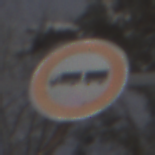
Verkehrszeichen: VerbotLastkraftwagenMitAnhaenger
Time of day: MorningAfternoon
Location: Outdoor (Nature)
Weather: PartlyCloudy
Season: Winter
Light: Natural